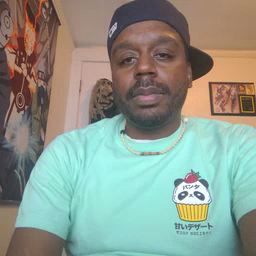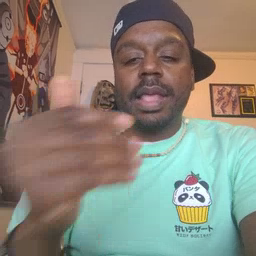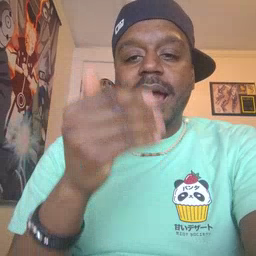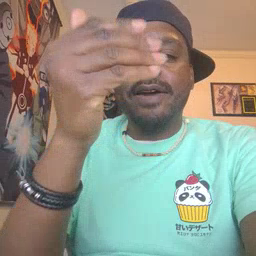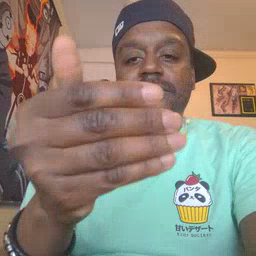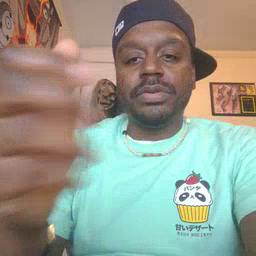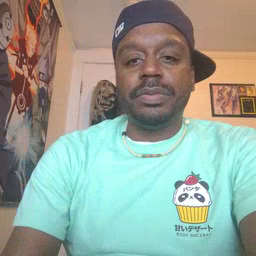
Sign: after